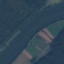
Land use / land cover: River